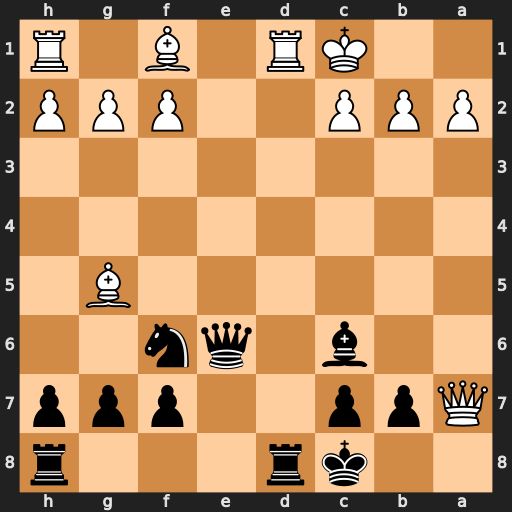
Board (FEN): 2kr3r/Qpp2ppp/2b1qn2/6B1/8/8/PPP2PPP/2KR1B1R
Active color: b
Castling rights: -
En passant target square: -
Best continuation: Rxd1+ Kxd1 Qg4+ f3 Bxf3+ gxf3 Qxf3+ Kc1 Qxh1